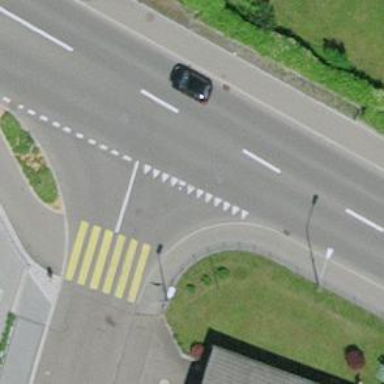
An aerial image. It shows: Road with "give way" sign.